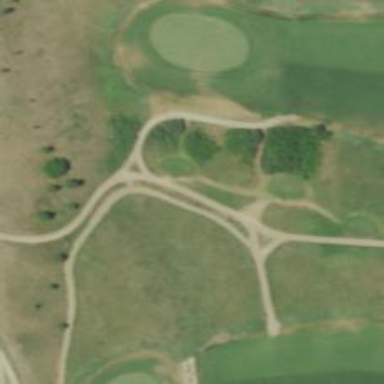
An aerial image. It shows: Path for both road and golf.